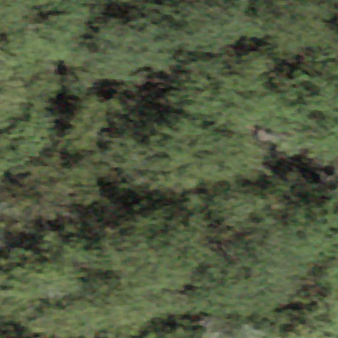
Label: other